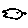
Label: fish